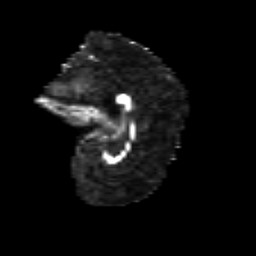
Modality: FA
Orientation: sagittal
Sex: female
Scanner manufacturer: siemens
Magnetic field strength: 3 T
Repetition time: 5 s
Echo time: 0.071 s